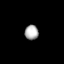
Tissue: lung
Cell type: Myeloid cells
Senescence score: 0.1856
Nuclear area (px): 197
Mean DAPI intensity: 172.548